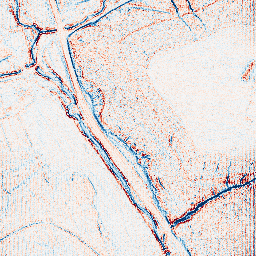
Category: edge_preserving
Decomposition family: anisotropic_diffusion
Decomposition parameters: iterations: 5
kappa: 50
gamma: 0.1
Upsampling method: fft_zeropad
Upsampling parameters: scale: 8
Upsampling scale: 8